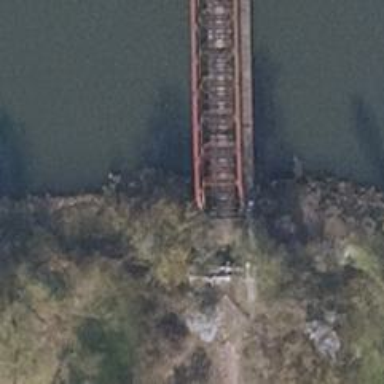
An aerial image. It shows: Abandoned railway near historic bridge.